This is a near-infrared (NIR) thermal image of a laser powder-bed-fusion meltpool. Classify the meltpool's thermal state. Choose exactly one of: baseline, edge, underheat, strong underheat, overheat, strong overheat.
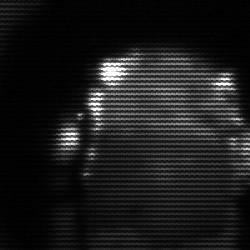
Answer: baseline